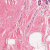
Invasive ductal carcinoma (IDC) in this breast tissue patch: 0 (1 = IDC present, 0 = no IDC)